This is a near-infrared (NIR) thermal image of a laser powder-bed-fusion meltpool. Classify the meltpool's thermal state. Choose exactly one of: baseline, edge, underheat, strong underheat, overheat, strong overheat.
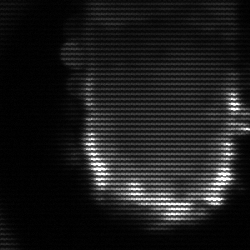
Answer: baseline